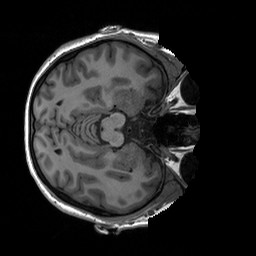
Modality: T1w
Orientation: axial
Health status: healthy
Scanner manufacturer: siemens
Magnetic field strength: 3 T
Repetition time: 2.3 s
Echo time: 0.00207 s